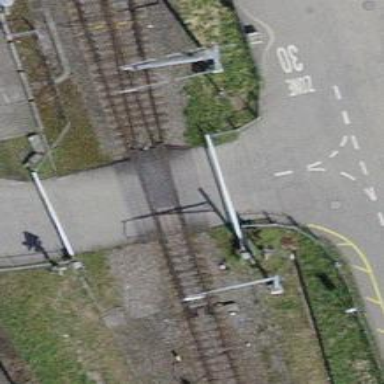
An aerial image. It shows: Railway switch.